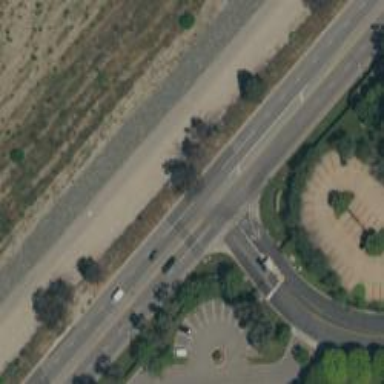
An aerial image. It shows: Tertiary road.